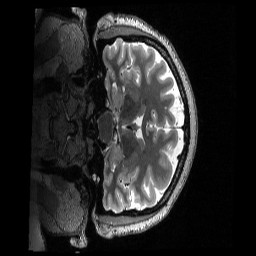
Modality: T2w
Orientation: coronal
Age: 43
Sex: female
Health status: ill
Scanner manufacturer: siemens
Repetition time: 3.2 s